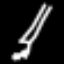
Label: fork